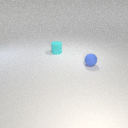
small cyan rubber cylinder to the left of small blue rubber sphere